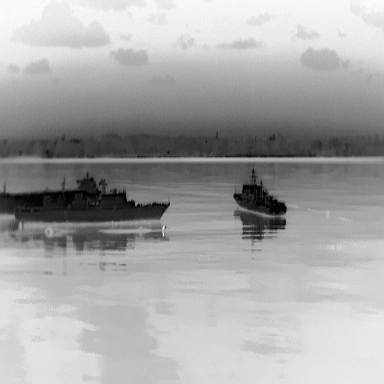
There are two warships in the infrared image.